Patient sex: M
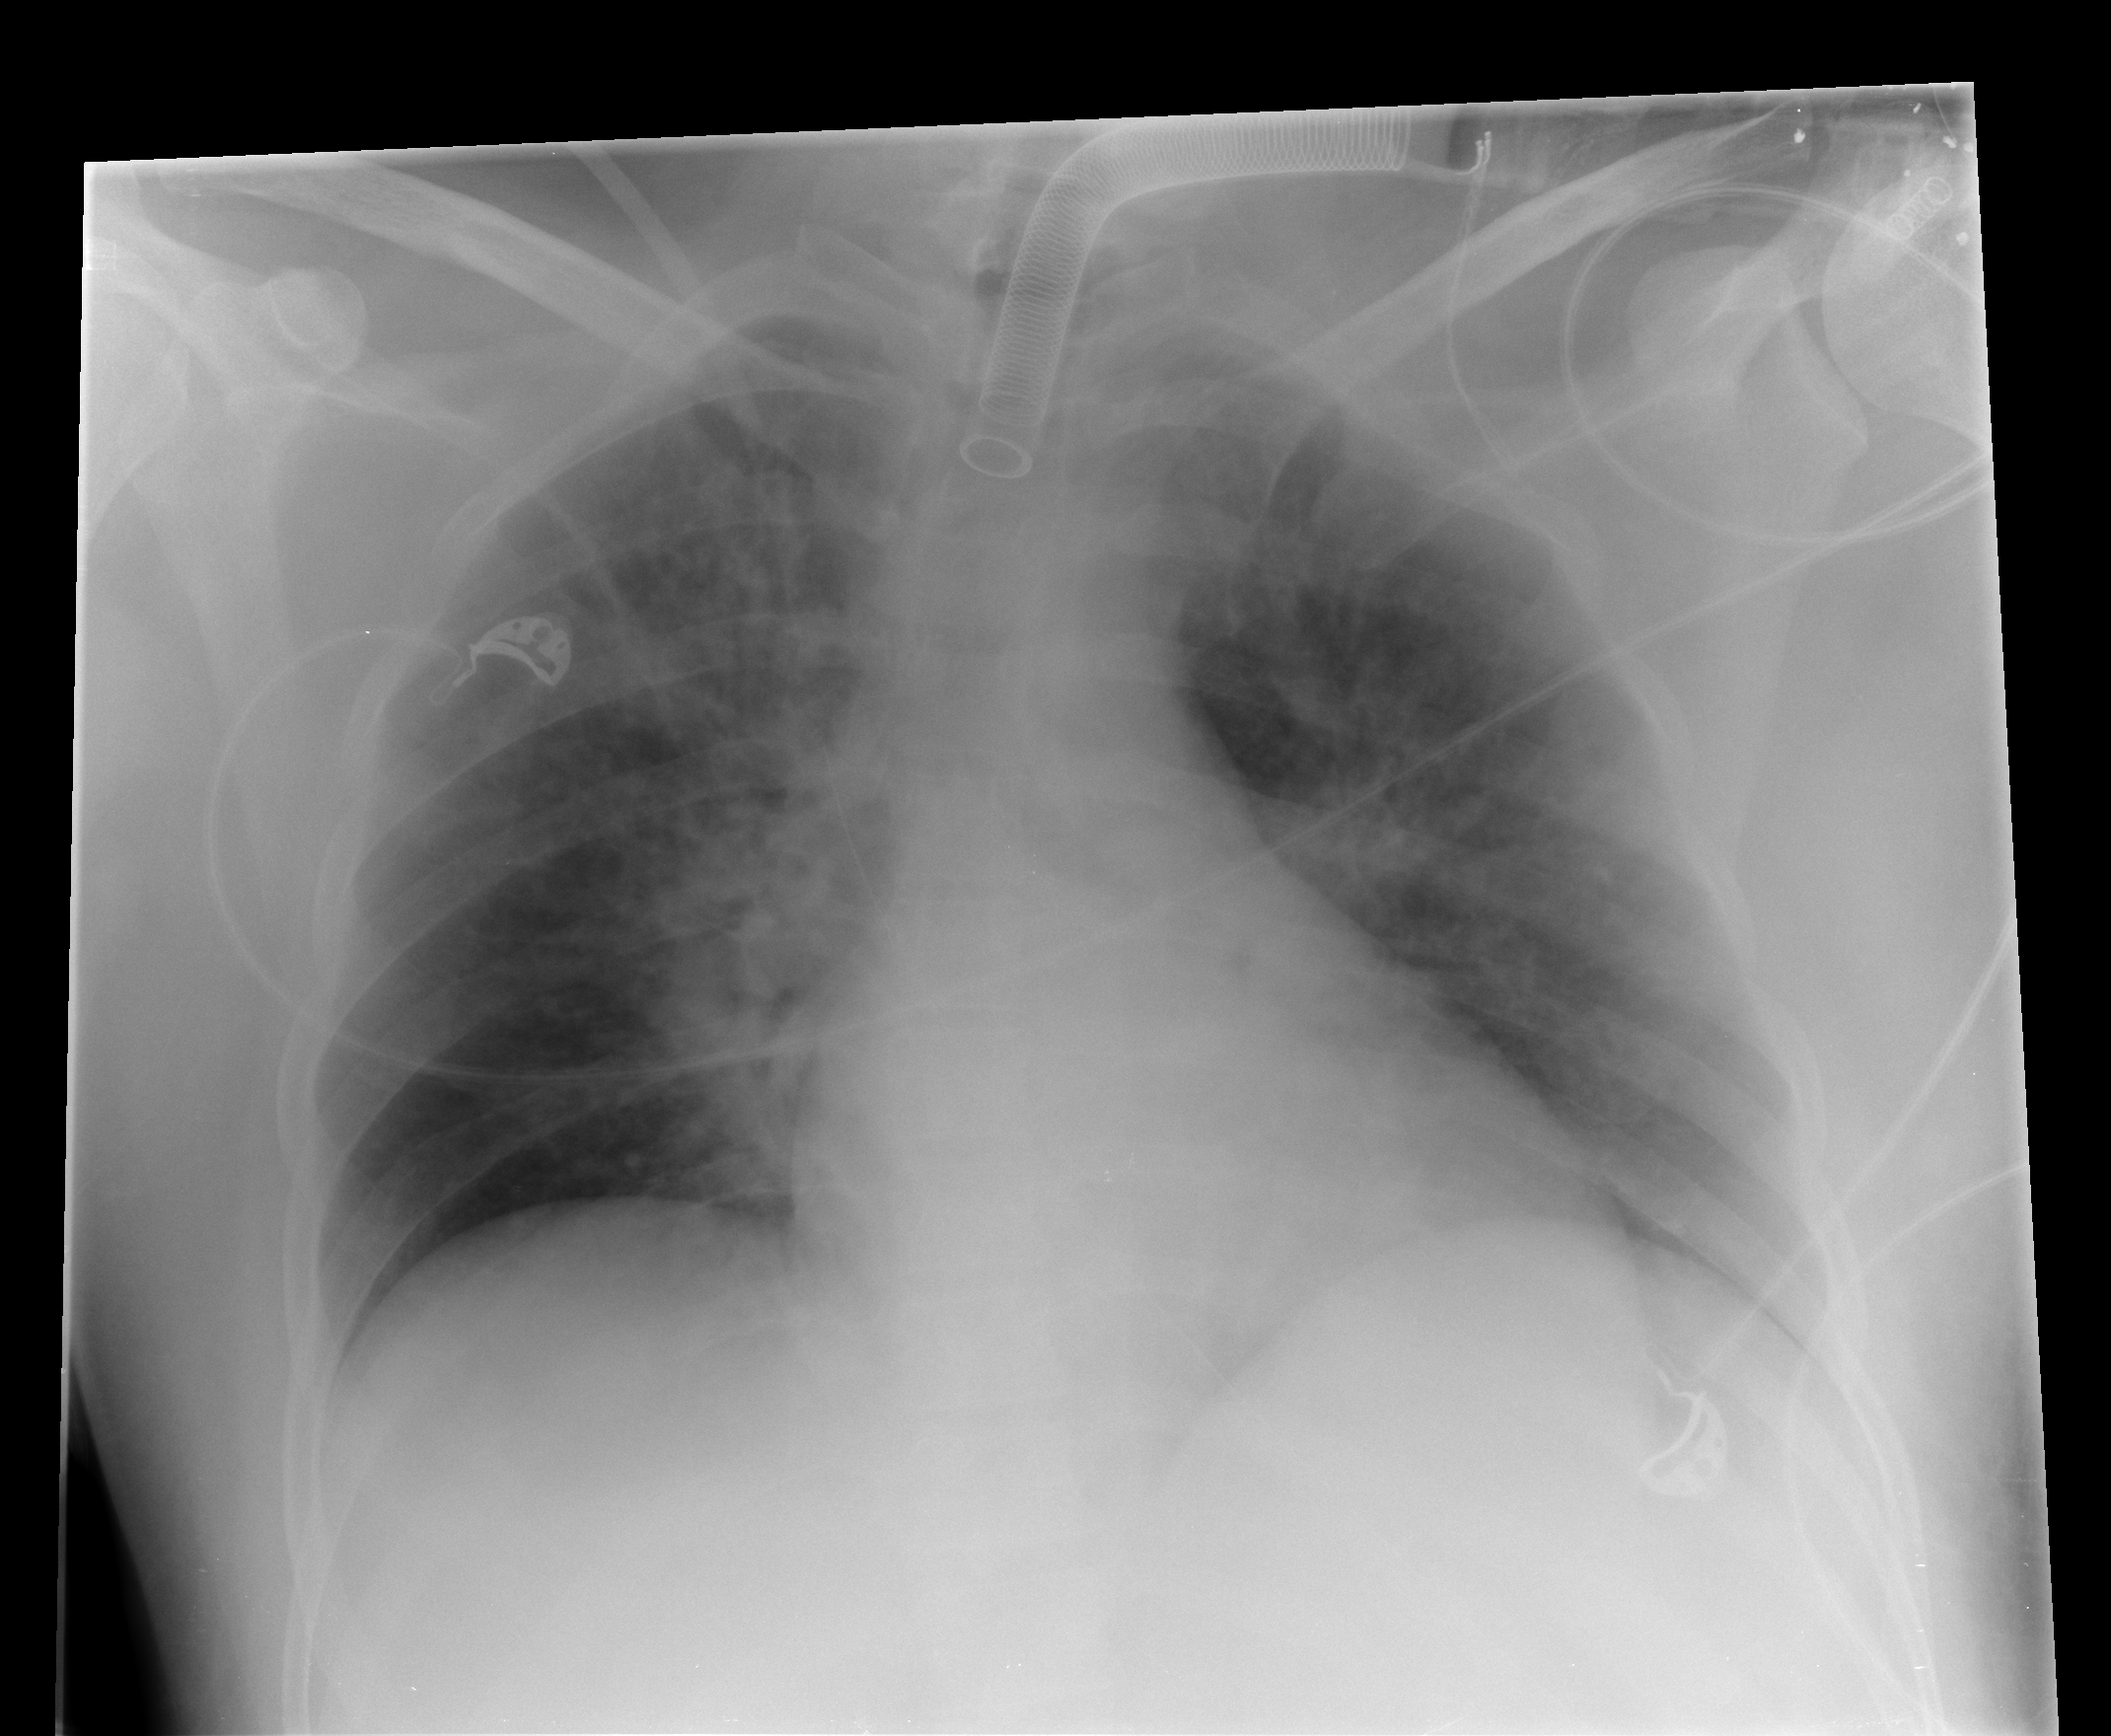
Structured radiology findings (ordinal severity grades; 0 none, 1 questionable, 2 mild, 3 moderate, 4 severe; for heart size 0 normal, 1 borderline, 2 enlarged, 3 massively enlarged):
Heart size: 0
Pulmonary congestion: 2
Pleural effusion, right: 0
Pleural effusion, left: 0
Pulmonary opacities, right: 3
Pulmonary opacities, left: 2
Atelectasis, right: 0
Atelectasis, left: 0